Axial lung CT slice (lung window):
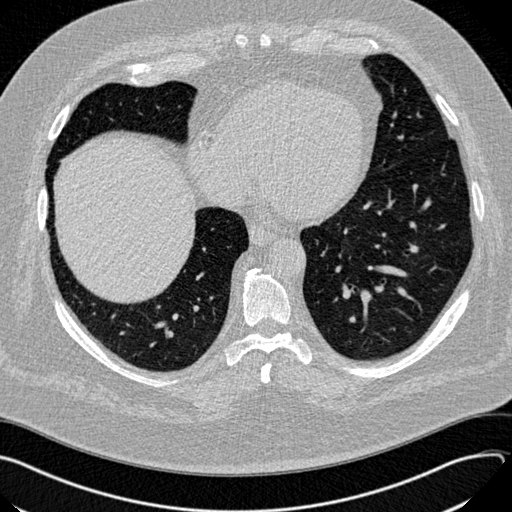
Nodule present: no